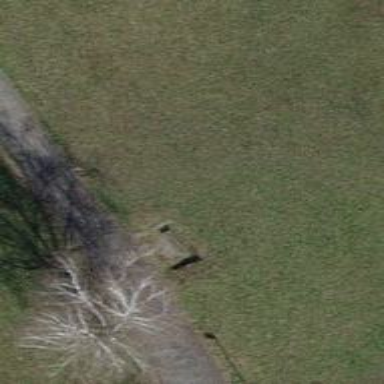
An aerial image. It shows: Brown bench.